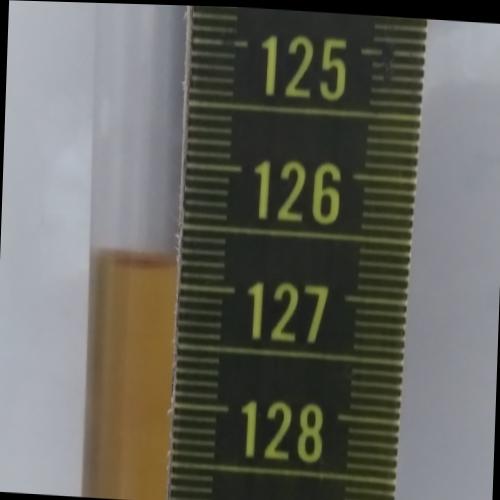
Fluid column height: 126.8 cm